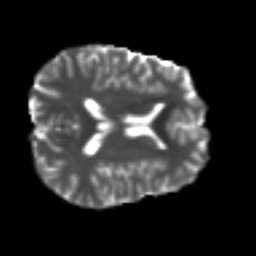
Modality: T2w
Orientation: axial
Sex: male
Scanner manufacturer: ge
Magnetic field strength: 3 T
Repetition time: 7 s
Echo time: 0.08 s